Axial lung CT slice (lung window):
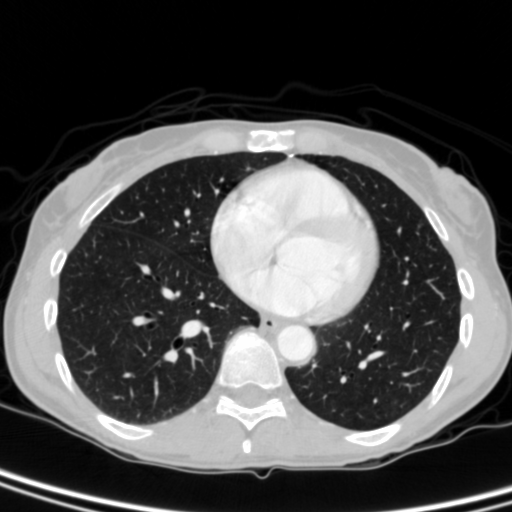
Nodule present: no